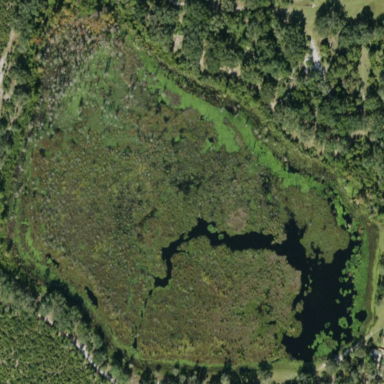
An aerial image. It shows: Swamp in wetland area.